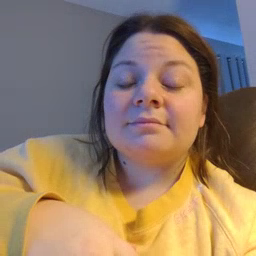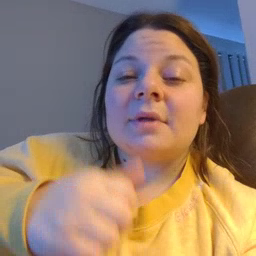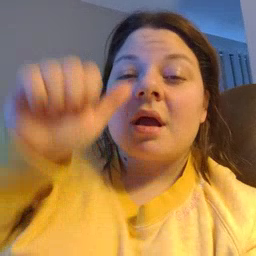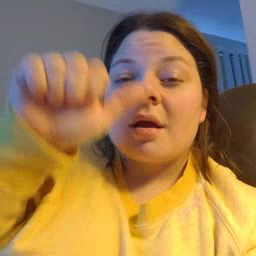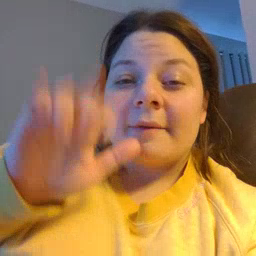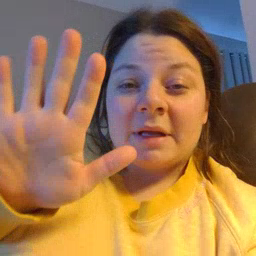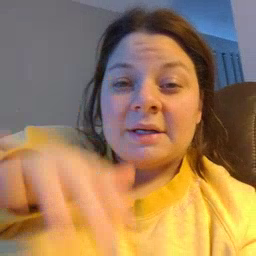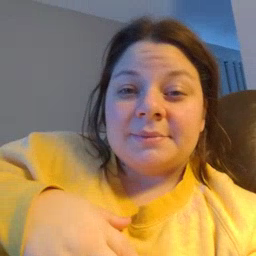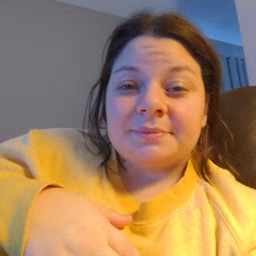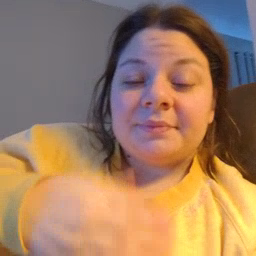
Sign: mitten